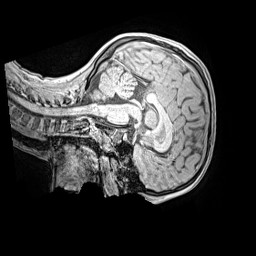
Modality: MP2RAGE
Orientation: sagittal
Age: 9
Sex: male
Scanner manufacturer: siemens
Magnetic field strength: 3 T
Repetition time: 4 s
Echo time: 0.00299 s